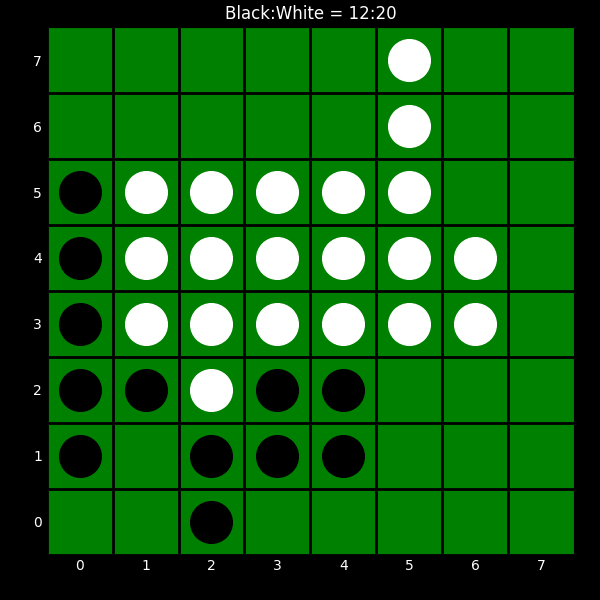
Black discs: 12
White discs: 20